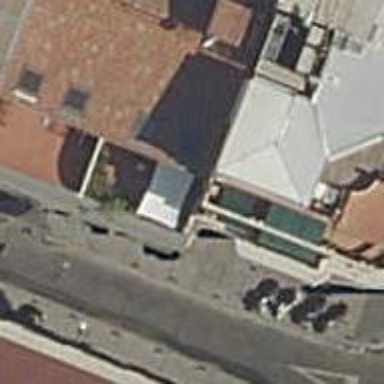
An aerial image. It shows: Bar.